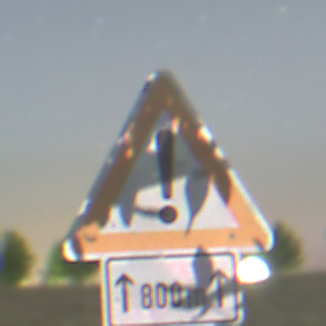
Verkehrszeichen: Gefahrenstelle
Zusatzzeichen unten: LaengeEinerStrecke1
Umgebung: Outdoor, Nature
Tageszeit: Night
Wetter: Clear
Licht: Natural
Jahreszeit: NotSpecified
Kontrast: HighContrast